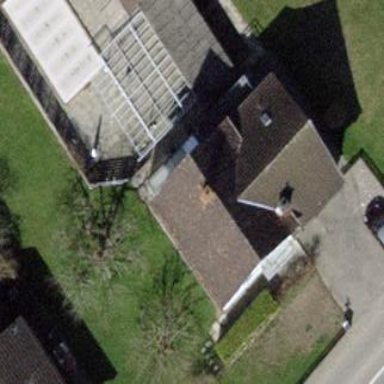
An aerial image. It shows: Detached building.